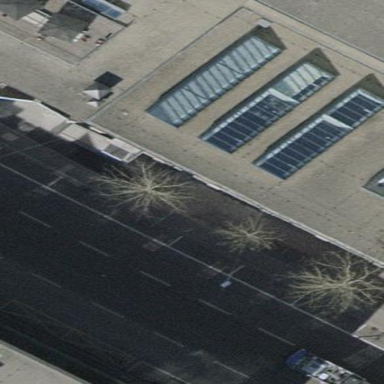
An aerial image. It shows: Parking lane designated for parking.